Question: How do I change the background colour of a drop-down item when it is clicked?
I'm using a navbar and 1 of the items, "SERVICES", is a dropdown. When on a page other than "SERVICES", clicking on the dropdown will show a grey background for that item. How do I target this item in css to change the background colour to something else?

I'm using the navbar and dropdown from bootstrap 3.3.2.
Here's a fiddle: <URL>
Here's the html for the navbar:
'''
<div class="navbar navbar-default navbar-static-top">
<div class="container-fluid">
<div class="navbar-header">
<button class="navbar-toggle" data-toggle="collapse" data-target=".navbar-responsive-collapse">
<span class="icon-bar"></span>
<span class="icon-bar"></span>
<span class="icon-bar"></span>
</button>
<a class="navbar-brand" href="#"><img class="ManeEventLogo" src="/img/logos/ManeEventBrown.png"></a>
</div>
<div class="collapse navbar-collapse navbar-responsive-collapse">
<ul class="nav navbar-nav navbar-right">
<li>
<a href="/index.php">HOME</a>
</li>
<li class="dropdown">
<a href="#" class="dropdown-toggle" data-toggle="dropdown" role="button" aria-expanded="false">SERVICES <span class="caret"></span></a>
<ul class="dropdown-menu" role="menu">
<li><a href="/services/cutting-styling/index.php">Cutting & Styling</a></li>
<li><a href="/services/coloring/index.php">Coloring</a></li>
<li><a href="/services/hair-straightening-relaxing/index.php">Permanent Hair Straightening & Relaxing</a></li>
<li><a href="/services/balmain-hair-extensions/index.php">Balmain Hair Extensions</a></li>
</ul>
</li>
<li>
<a href="/wedding-day/index.php">WEDDING DAY</a>
</li>
<li>
<a href="/expertise-team/index.php">THE EXPERTISE TEAM</a>
</li>
<li>
<a href="/photo-gallery/index.php">PHOTO GALLERY</a>
</li>
<li>
<a href="/blog/index.php">BLOG</a>
</li>
</ul>
</div>
</div>
</div>
'''
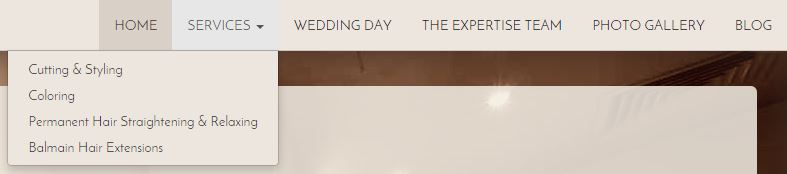
Answer: apply your css to this rule :
'''
.navbar-default .navbar-nav > .open > a, .navbar-default .navbar-nav > .open > a:hover, .navbar-default .navbar-nav > .open > a:focus {
background: black;
}
'''
<URL>